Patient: sex F, age 63
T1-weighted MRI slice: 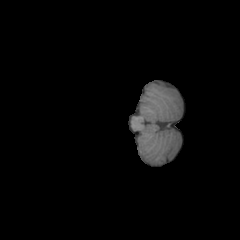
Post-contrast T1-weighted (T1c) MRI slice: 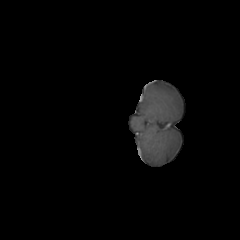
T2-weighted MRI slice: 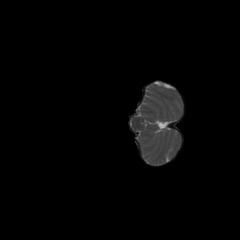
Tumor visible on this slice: no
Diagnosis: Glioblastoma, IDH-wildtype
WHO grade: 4